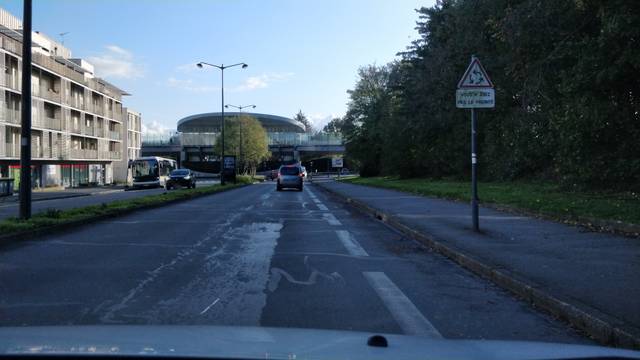
Region: France
Coordinates: 48.089, -1.645